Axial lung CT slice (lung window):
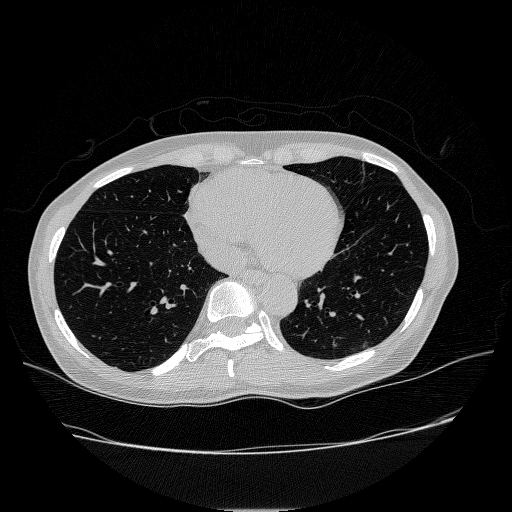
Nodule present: no